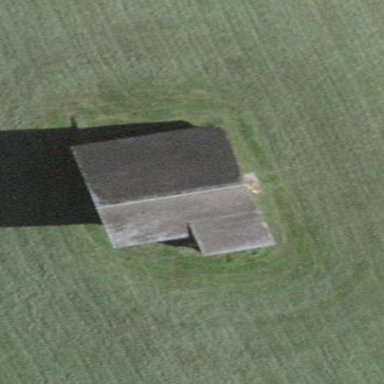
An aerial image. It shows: Barn.